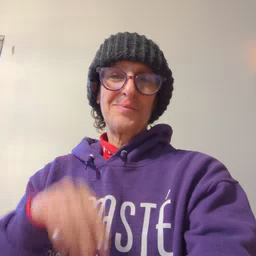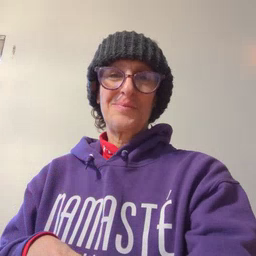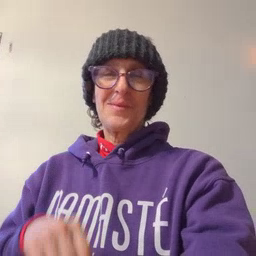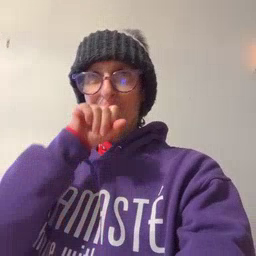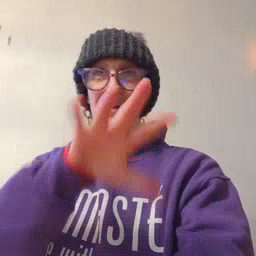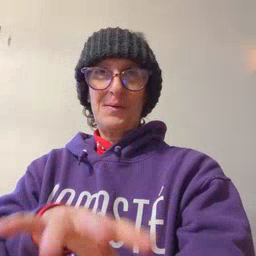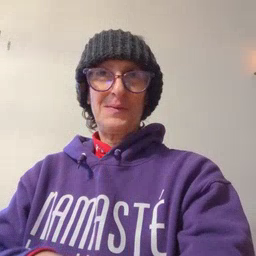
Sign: blow